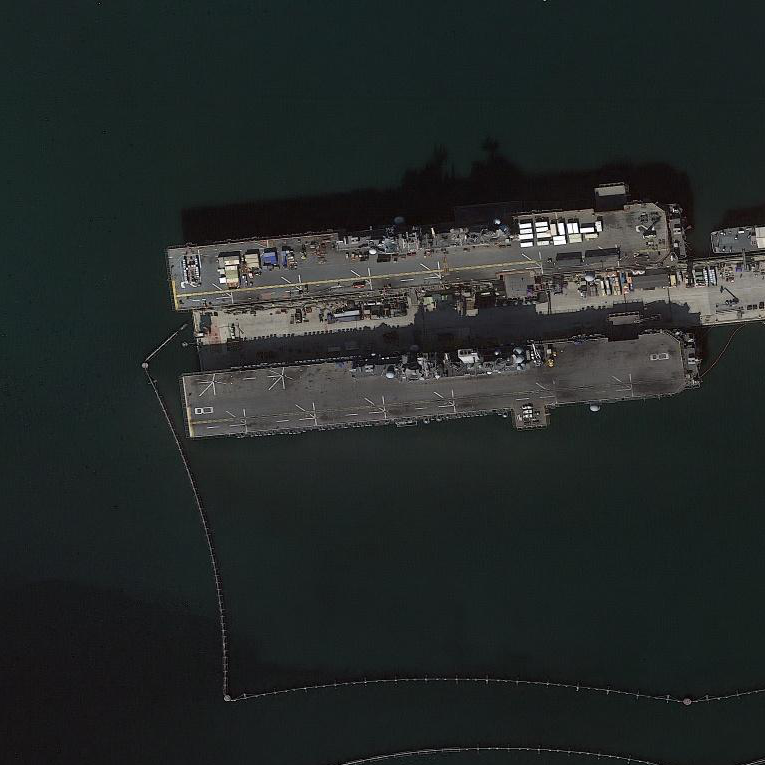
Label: Wasp-class_assault_ship